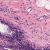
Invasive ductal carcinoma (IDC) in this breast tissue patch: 0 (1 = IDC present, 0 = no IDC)